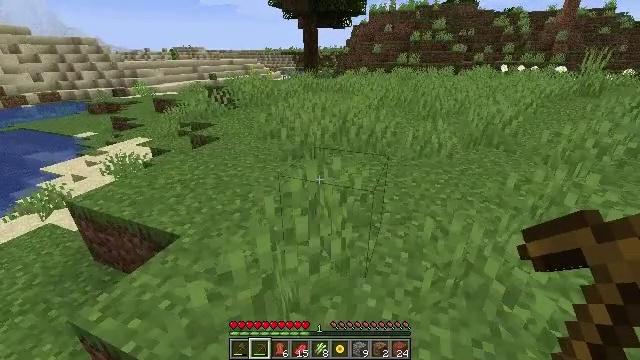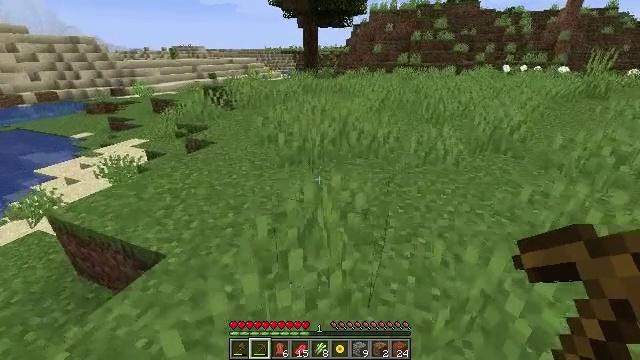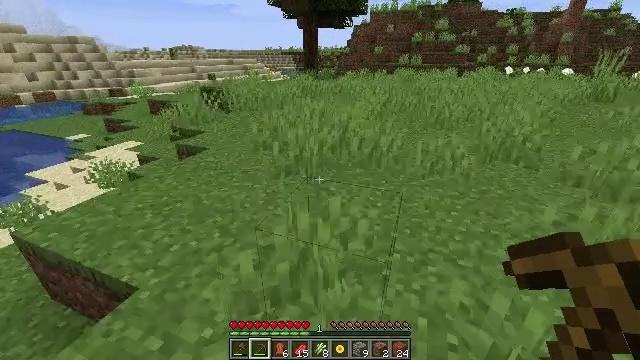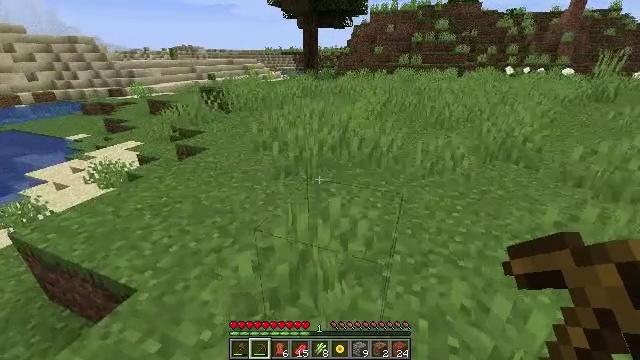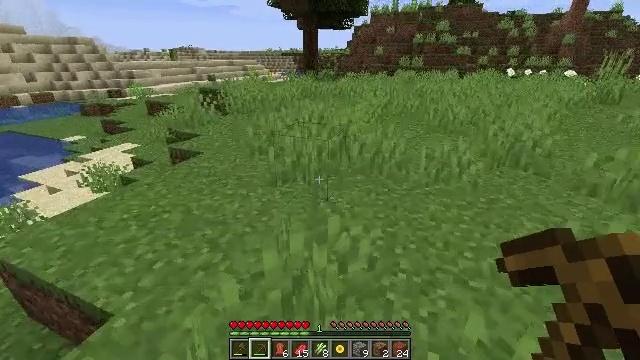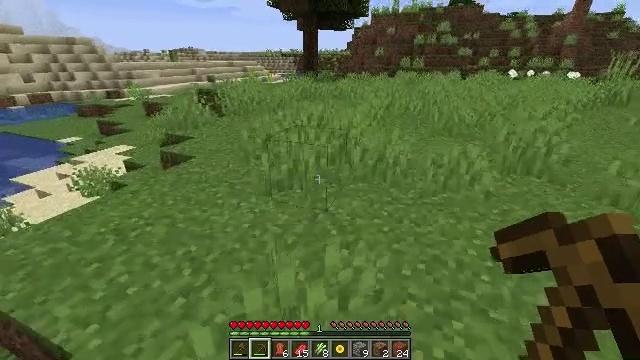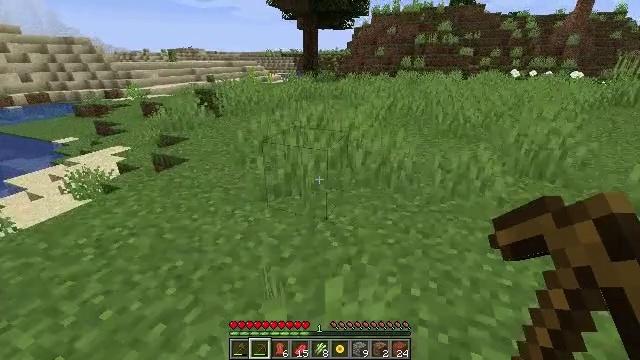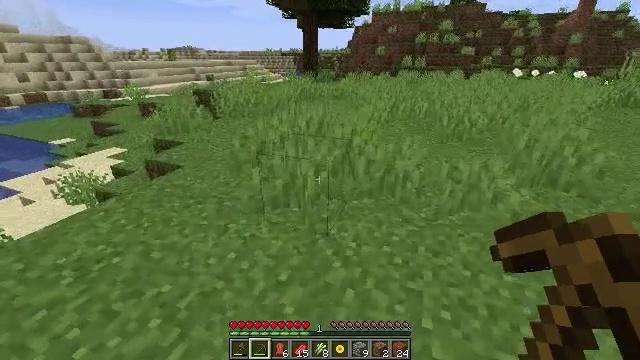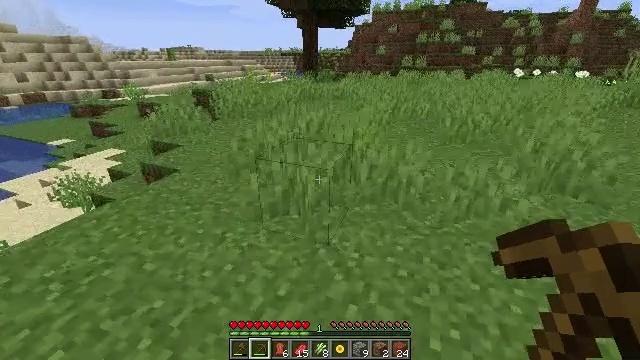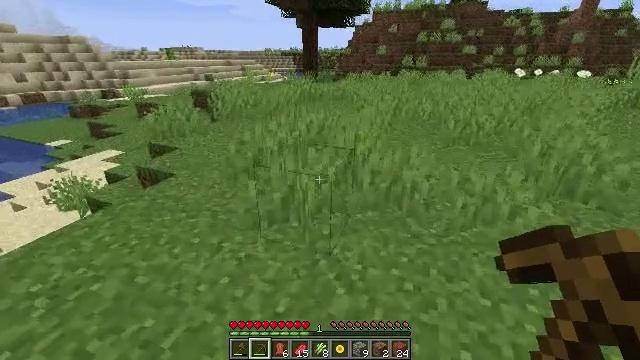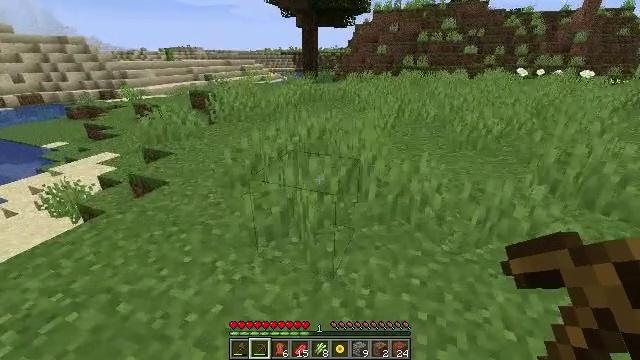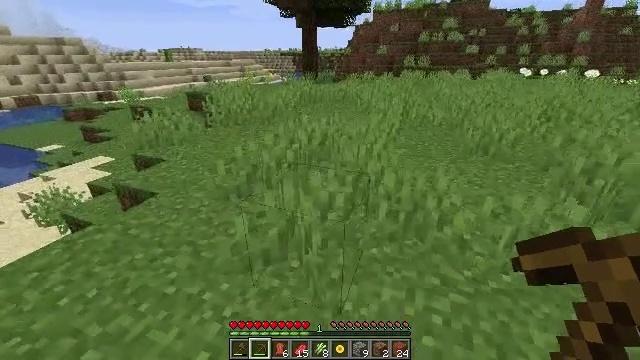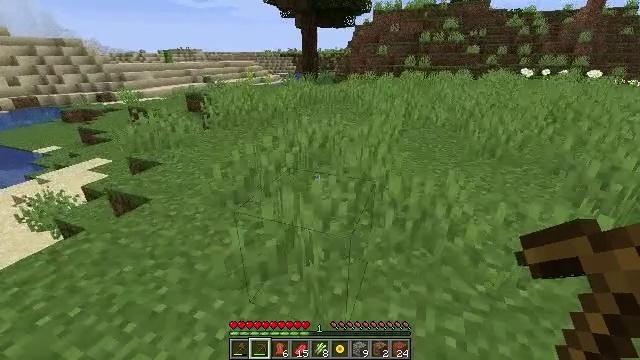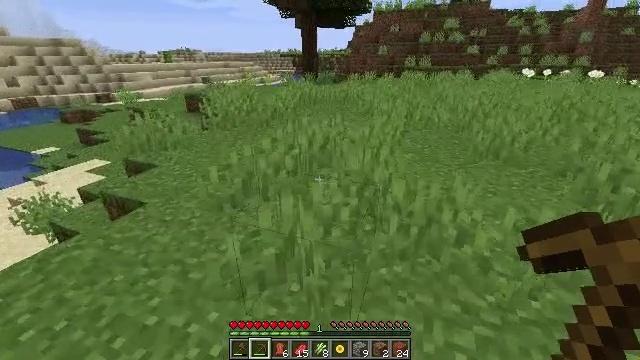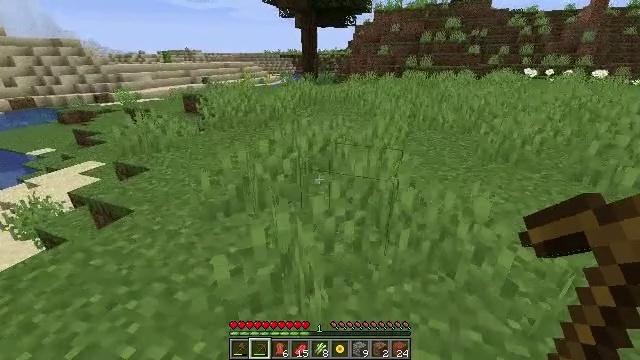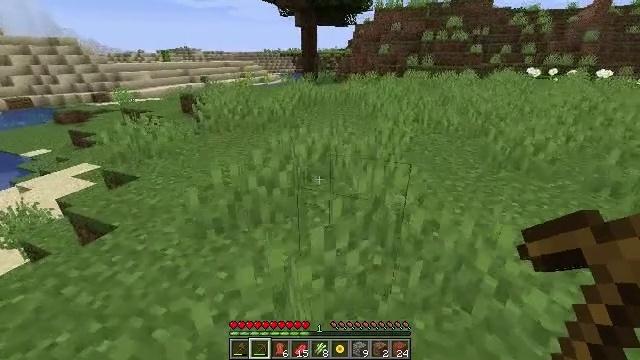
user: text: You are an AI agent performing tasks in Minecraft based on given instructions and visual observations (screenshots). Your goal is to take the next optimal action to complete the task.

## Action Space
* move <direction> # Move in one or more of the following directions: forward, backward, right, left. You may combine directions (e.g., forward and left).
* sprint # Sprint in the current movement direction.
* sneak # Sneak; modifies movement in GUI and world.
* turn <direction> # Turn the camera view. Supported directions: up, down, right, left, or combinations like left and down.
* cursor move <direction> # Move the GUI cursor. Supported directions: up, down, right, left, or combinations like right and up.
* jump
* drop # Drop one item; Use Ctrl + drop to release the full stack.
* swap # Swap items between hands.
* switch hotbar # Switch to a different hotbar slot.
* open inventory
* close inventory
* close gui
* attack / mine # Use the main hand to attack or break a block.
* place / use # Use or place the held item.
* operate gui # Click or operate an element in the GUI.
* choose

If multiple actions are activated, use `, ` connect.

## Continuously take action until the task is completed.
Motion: motion action
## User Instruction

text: Cut down the sugar cane stalks.
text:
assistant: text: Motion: move forward
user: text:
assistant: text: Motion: move forward
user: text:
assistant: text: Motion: move forward
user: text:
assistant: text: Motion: move forward
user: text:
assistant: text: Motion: move forward
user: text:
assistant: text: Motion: move forward
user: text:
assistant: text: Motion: move forward
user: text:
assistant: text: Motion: move forward
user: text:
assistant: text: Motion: move forward
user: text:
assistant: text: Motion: move forward
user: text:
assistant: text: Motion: move forward
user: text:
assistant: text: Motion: move forward
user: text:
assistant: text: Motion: move forward
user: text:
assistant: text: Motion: move forward
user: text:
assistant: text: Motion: move forward
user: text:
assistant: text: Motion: move forward
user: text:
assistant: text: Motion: move forward
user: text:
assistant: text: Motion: move forward
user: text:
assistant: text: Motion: move forward
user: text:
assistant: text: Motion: move forward
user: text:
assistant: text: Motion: move forward
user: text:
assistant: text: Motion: move forward
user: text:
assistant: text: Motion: move forward
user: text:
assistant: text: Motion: move forward
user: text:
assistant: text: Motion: move forward, turn up
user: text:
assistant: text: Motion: move forward, turn left and up
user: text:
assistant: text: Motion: move forward, turn left and up
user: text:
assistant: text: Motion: move forward, turn up
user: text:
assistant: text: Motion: move forward
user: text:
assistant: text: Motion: move forward